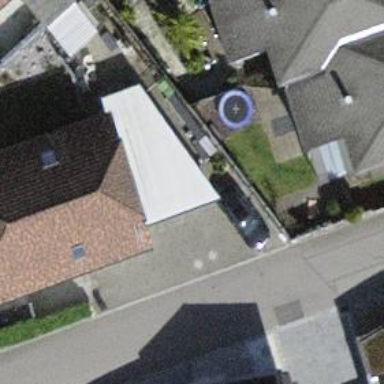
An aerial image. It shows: Garage building.